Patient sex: F
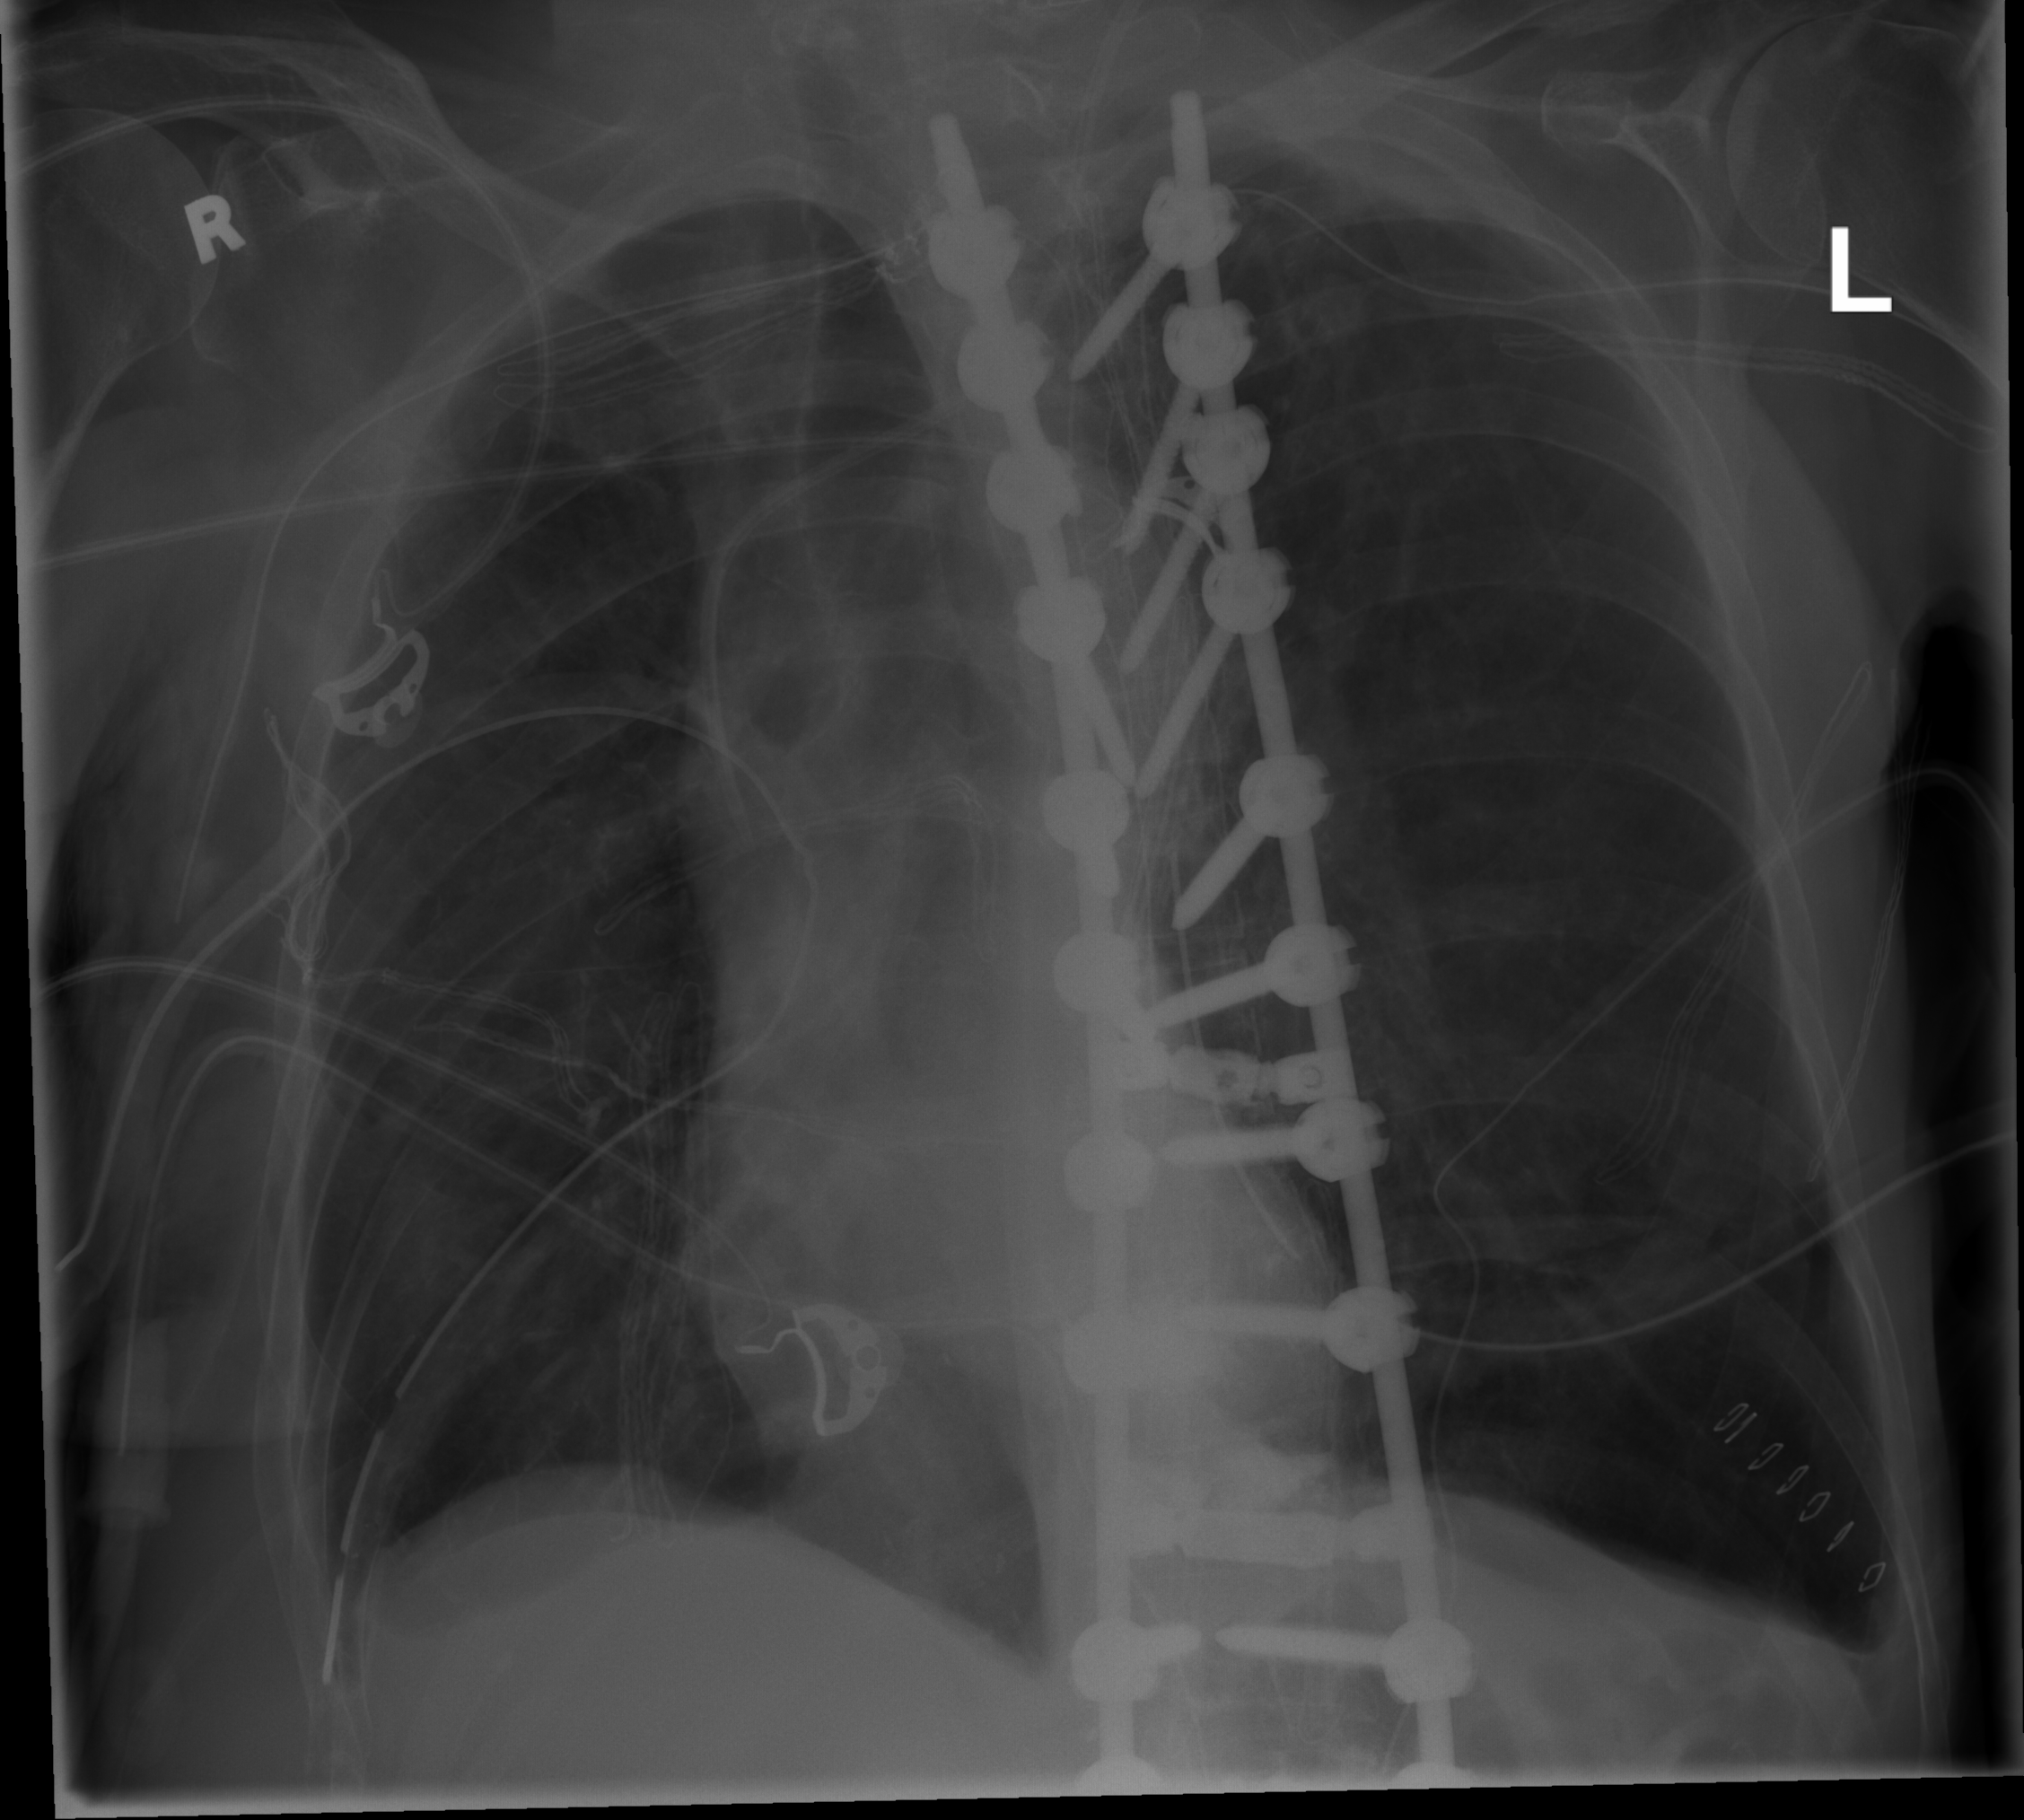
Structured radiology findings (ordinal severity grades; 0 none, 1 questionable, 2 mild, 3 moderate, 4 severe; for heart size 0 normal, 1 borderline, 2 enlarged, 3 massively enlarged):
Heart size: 0
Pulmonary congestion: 0
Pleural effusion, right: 2
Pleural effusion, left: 2
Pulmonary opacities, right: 0
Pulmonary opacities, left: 0
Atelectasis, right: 0
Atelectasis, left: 0